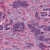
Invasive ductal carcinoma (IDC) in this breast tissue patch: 1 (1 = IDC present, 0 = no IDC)